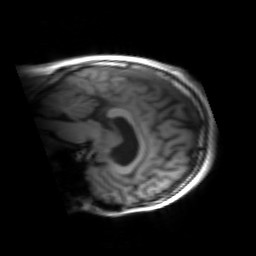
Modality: inplaneT1
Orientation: sagittal
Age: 21
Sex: male
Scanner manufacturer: siemens
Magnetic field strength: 3 T
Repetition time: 1.2 s
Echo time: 0.00251 s